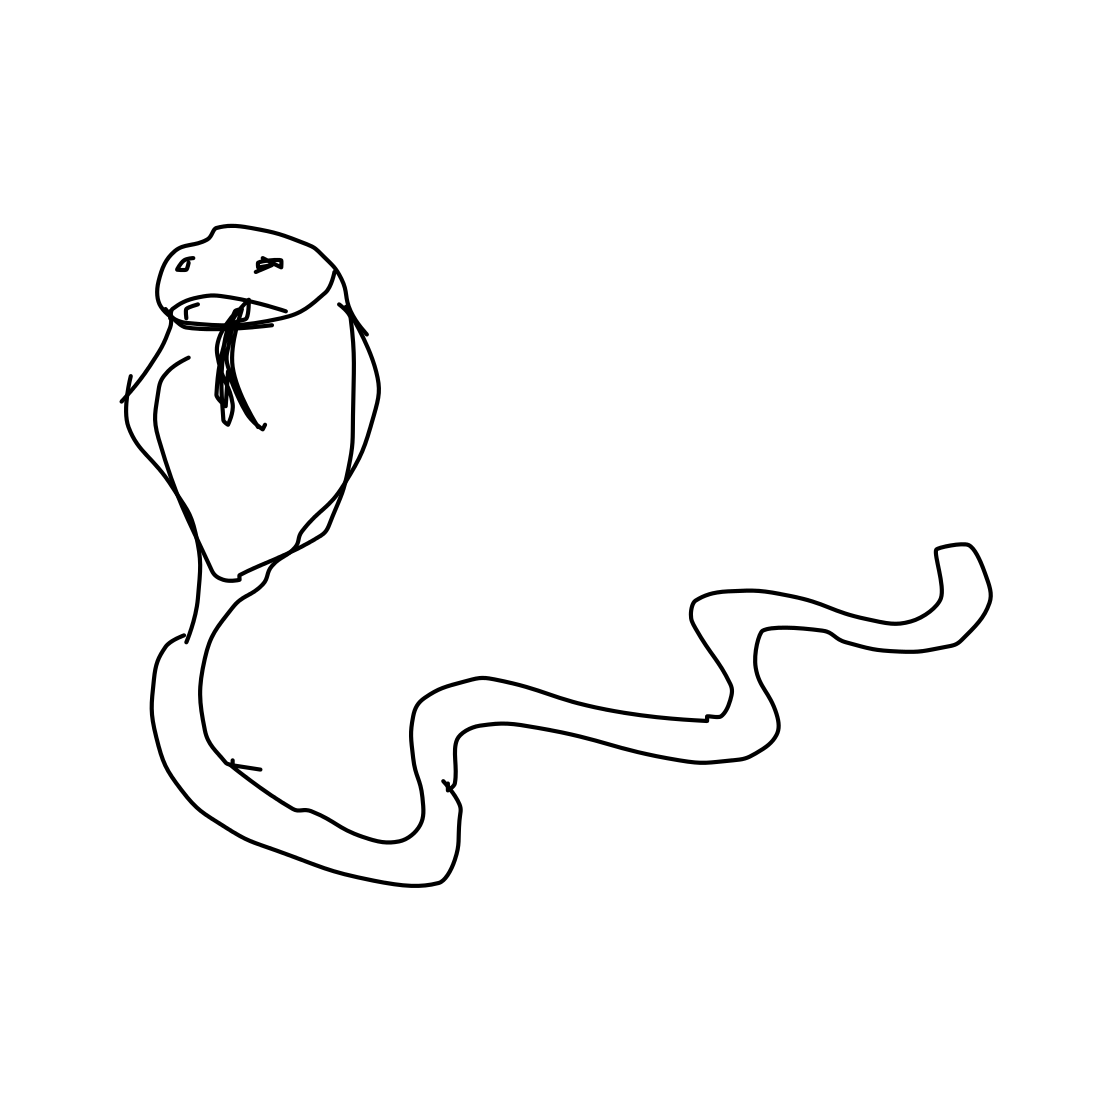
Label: snake